Question: I am trying to learn lambda expression so following <URL>.
Downloaded following IDE and JDK
> JDK 8 Eclipse IDE with JDK 8 support
But When after compiled following code, I had an exception
'''
Exception in thread "main" java.lang.IncompatibleClassChangeError
at java.lang.invoke.MethodHandleNatives.linkMethodHandleConstant(MethodHandleNatives.java:444)
at com.ahmetk.java8.Hello.main(Hello.java:10)
Caused by: java.lang.NoSuchMethodException: no such method: java.lang.invoke.LambdaMetafactory.metaFactory(Lookup,String,MethodType,MethodHandle,MethodHandle,MethodType)CallSite/invokeStatic
at java.lang.invoke.MemberName.makeAccessException(MemberName.java:800)
at java.lang.invoke.MemberName$Factory.resolveOrFail(MemberName.java:917)
at java.lang.invoke.MethodHandles$Lookup.resolveOrFail(MethodHandles.java:1101)
at java.lang.invoke.MethodHandles$Lookup.linkMethodHandleConstant(MethodHandles.java:1363)
at java.lang.invoke.MethodHandleNatives.linkMethodHandleConstant(MethodHandleNatives.java:442)
... 1 more
Caused by: java.lang.NoSuchMethodError: java.lang.invoke.LambdaMetafactory.metaFactory(Ljava/lang/invoke/MethodHandles$Lookup;Ljava/lang/String;Ljava/lang/invoke/MethodType;Ljava/lang/invoke/MethodHandle;Ljava/lang/invoke/MethodHandle;Ljava/lang/invoke/MethodType;)Ljava/lang/invoke/CallSite;
at java.lang.invoke.MethodHandleNatives.resolve(Native Method)
at java.lang.invoke.MemberName$Factory.resolve(MemberName.java:889)
at java.lang.invoke.MemberName$Factory.resolveOrFail(MemberName.java:914)
'''
Simple code that I am trying to execute.
'''
public class Hello {
interface HelloService {
String hello(String firstname, String lastname);
}
public static void main(String[] args) {
HelloService helloService = (String firstname, String lastname) -> {
String hello = "Hello " + firstname + " " + lastname;
return hello;
};
System.out.println(helloService.hello(args[0], args[1]));
}
}
'''

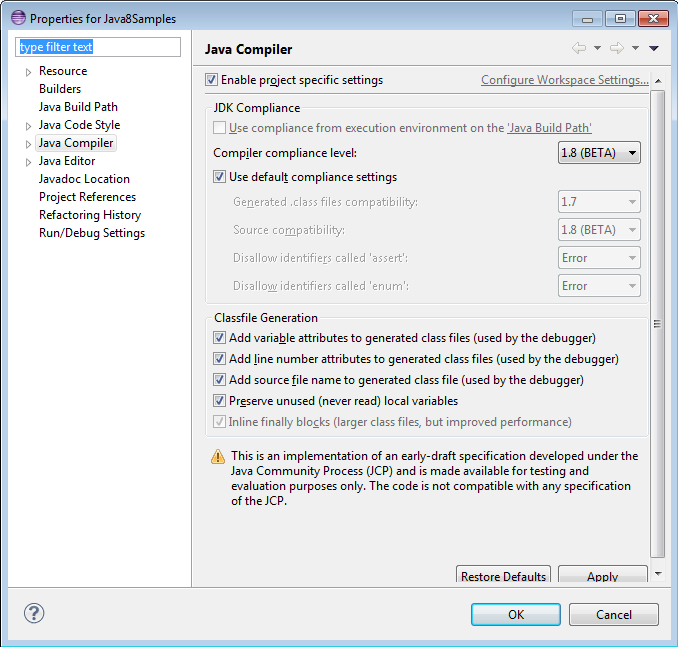
Answer: eclipse has problem in supporting java8. I have successfully compiled and runned on command prompt
> D: ools\java\jdk1.8.0_32Bitin\javac com/ahmetk/java8/Hello.javaD: ools\java\jdk1.8.0_32Bitin\java -cp . com.ahmetk.java8.Hello 12 12
Hello 12 12